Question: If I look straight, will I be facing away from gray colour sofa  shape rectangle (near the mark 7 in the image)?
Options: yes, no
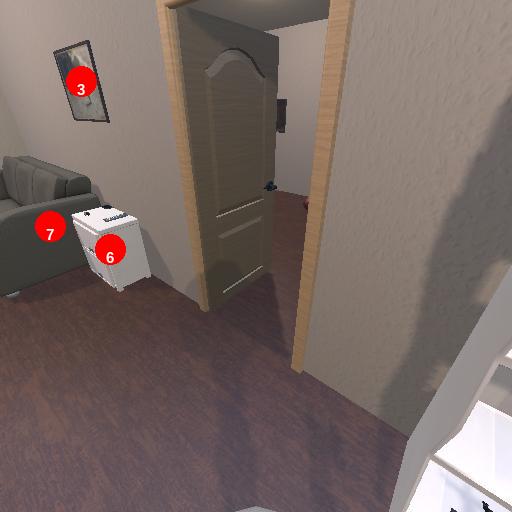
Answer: yes